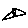
Label: star